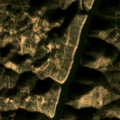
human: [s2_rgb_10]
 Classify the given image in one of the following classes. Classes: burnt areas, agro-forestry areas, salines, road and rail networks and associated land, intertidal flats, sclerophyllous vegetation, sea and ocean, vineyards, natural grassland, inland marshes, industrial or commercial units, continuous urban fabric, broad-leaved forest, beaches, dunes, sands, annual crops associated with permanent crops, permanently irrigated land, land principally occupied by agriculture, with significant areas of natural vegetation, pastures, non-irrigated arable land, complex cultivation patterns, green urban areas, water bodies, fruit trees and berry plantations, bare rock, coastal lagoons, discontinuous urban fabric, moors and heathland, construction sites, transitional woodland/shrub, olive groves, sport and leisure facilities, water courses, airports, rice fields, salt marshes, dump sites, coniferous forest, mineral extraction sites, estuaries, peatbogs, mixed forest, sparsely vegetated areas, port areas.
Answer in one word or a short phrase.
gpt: olive groves, land principally occupied by agriculture, with significant areas of natural vegetation, transitional woodland/shrub, water bodies